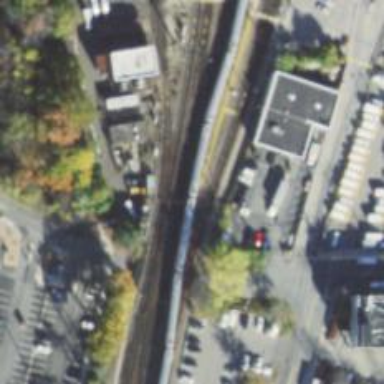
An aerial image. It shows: Railway signal.